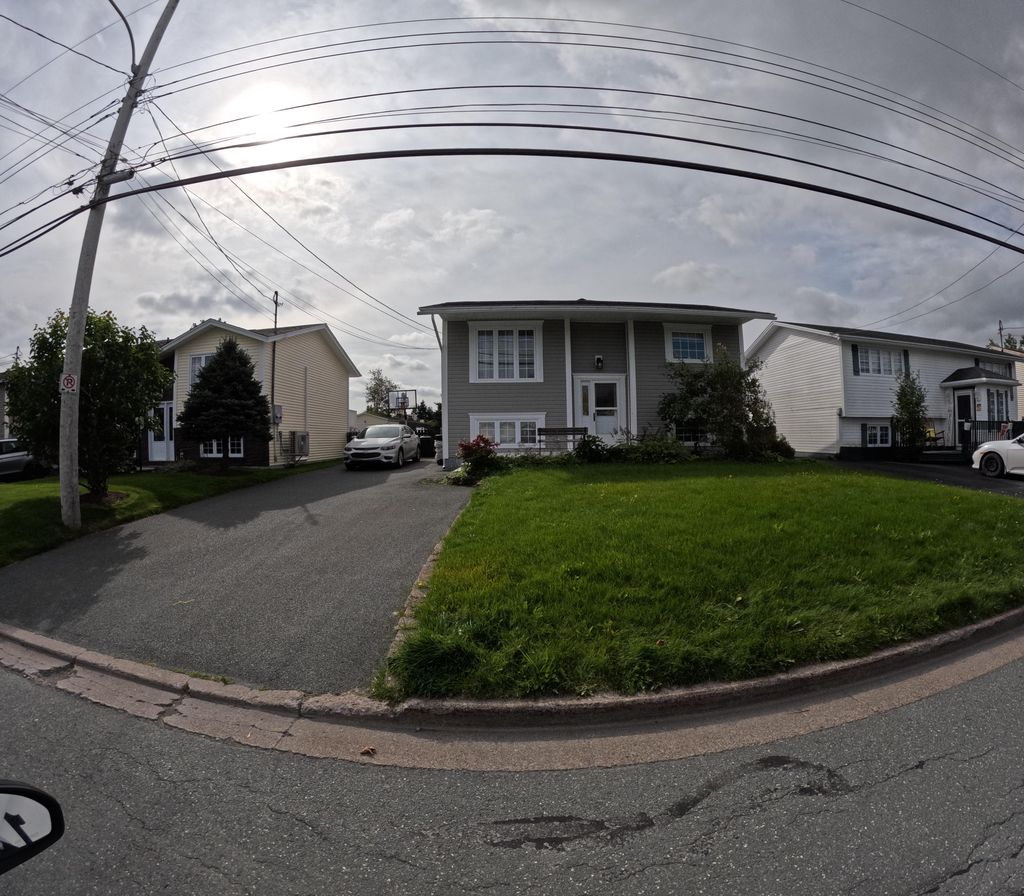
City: st_johns